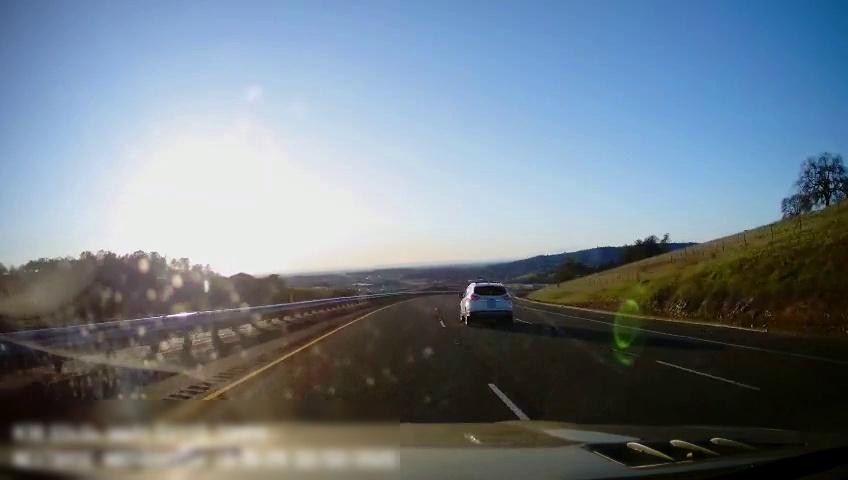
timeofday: Day
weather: Sunny
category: Drivable Space
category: Vehicles | SUV
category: Lanes | Current Lane
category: Lanes | Current Lane
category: Lanes | Alternate Lane
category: Lanes | Alternate Lane